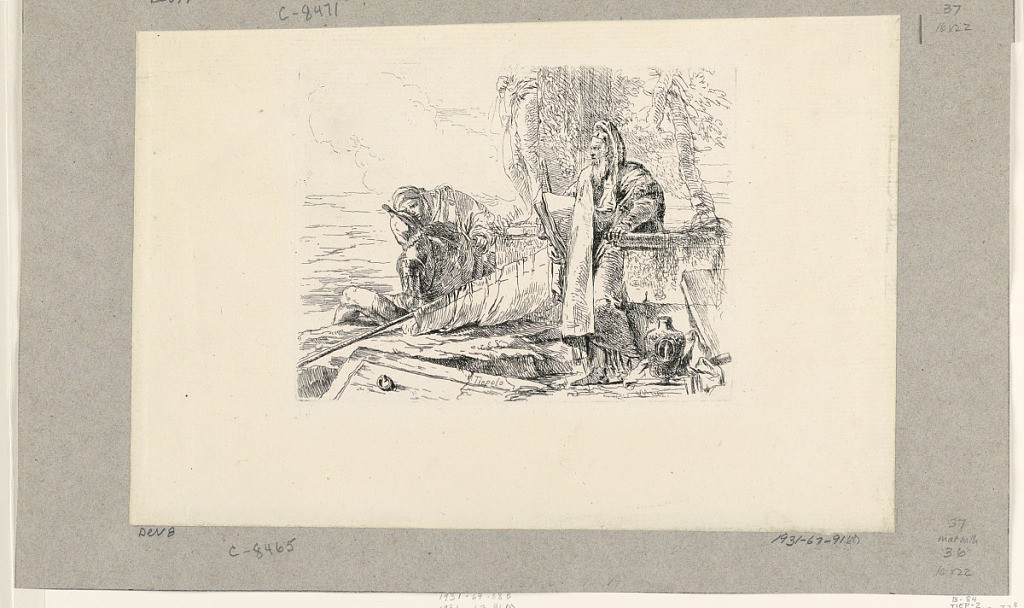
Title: Standing Magus, Seated Soldier, and a Man, from the Vari Capricci
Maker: Giovanni Battista Tiepolo, Italian, 1692 - 1770
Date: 1750–1760
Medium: Etching on laid paper
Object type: Print
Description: Second state